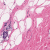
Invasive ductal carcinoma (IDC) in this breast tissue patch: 0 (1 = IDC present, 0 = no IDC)